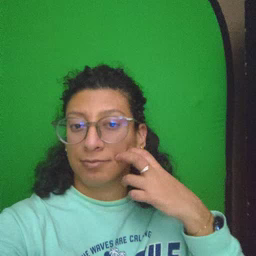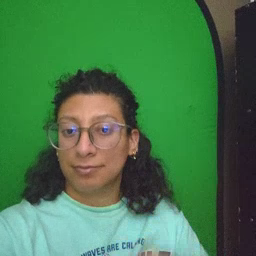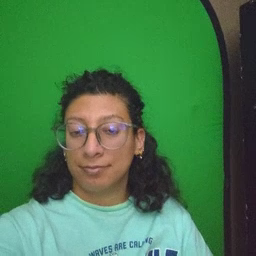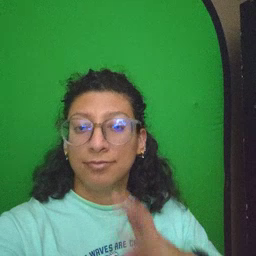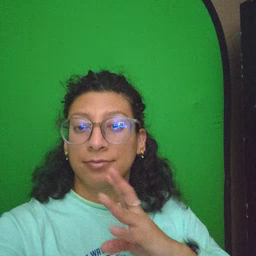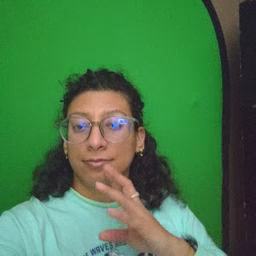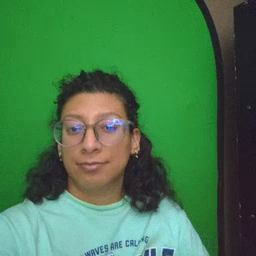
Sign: talk